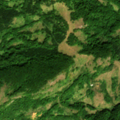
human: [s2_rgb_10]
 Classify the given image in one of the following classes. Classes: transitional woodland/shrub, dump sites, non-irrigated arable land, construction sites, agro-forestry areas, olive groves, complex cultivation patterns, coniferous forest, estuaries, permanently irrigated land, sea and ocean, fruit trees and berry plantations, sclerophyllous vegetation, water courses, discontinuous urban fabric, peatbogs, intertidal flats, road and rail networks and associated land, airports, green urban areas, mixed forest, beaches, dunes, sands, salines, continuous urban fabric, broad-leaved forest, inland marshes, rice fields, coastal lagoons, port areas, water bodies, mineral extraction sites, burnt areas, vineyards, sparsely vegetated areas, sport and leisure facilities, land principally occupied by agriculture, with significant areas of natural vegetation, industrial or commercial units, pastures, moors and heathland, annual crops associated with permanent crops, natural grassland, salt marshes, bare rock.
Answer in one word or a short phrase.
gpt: broad-leaved forest, transitional woodland/shrub